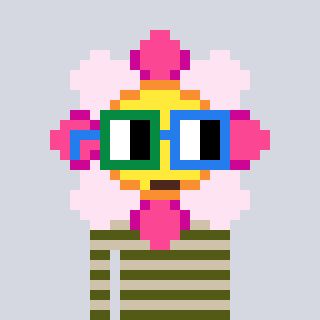
a pixel art character with square green and blue glasses, a flower-shaped head and a bege-colored body on a cool background